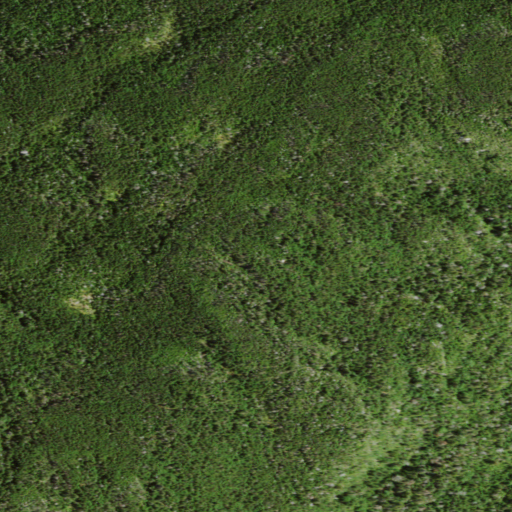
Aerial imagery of cape in New York named Point Balk containing only evergreen forest